Group 1:
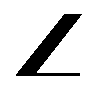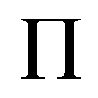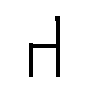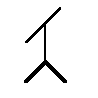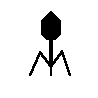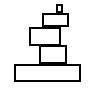
Group 2:
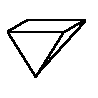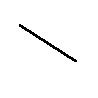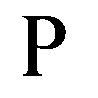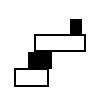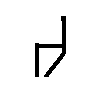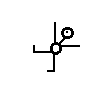
Rule separating the two groups: Stays put vs. tumbles.
Concepts: absolute_direction, base, direction, downward_upward, gravity, imagined_entity, imagined_line_or_curve, line_absolute_direction, tumbles_or_stays_put
Author: Harry E. Foundalis